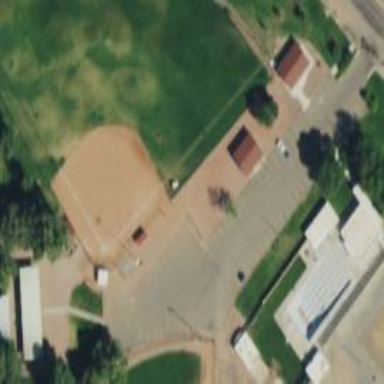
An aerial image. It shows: Baseball pitch enclosed by fence.